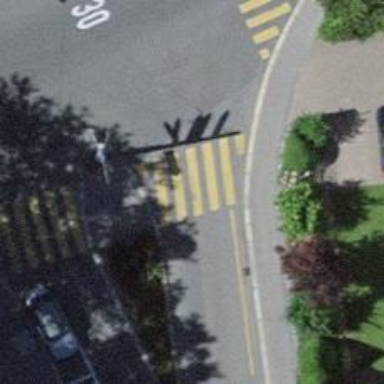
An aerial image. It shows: Uncontrolled zebra crossing with zebra markings.